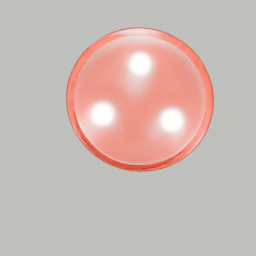
Label: lighting